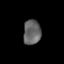
Tissue: prostate
Cell type: T cells
Senescence score: 0.6903
Nuclear area (px): 425
Mean DAPI intensity: 100.332